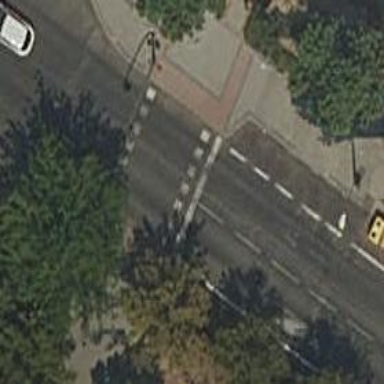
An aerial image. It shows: Road crossing with traffic signals.